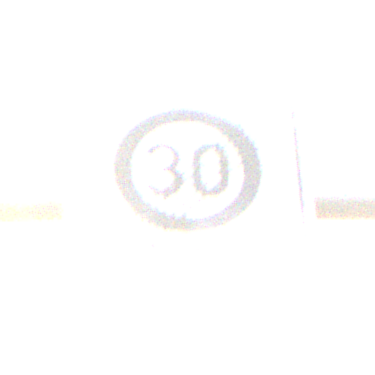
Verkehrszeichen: EndeZone30
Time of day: SunriseSunset
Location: Outdoor (Nature)
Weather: PartlyCloudy
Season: NotSpecified
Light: Natural